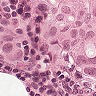
Metastatic tissue present: yes